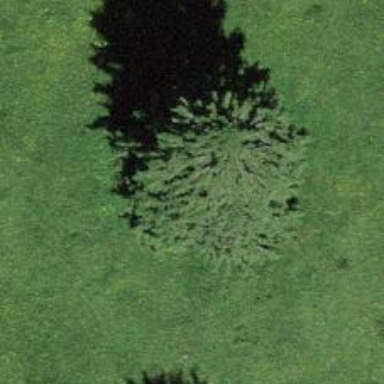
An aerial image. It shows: Beautiful tree in nature.